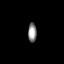
Tissue: prostate
Cell type: Fibroblasts
Senescence score: 0.7197
Nuclear area (px): 162
Mean DAPI intensity: 142.87